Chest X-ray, PA view. Patient: 45 years old, sex M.
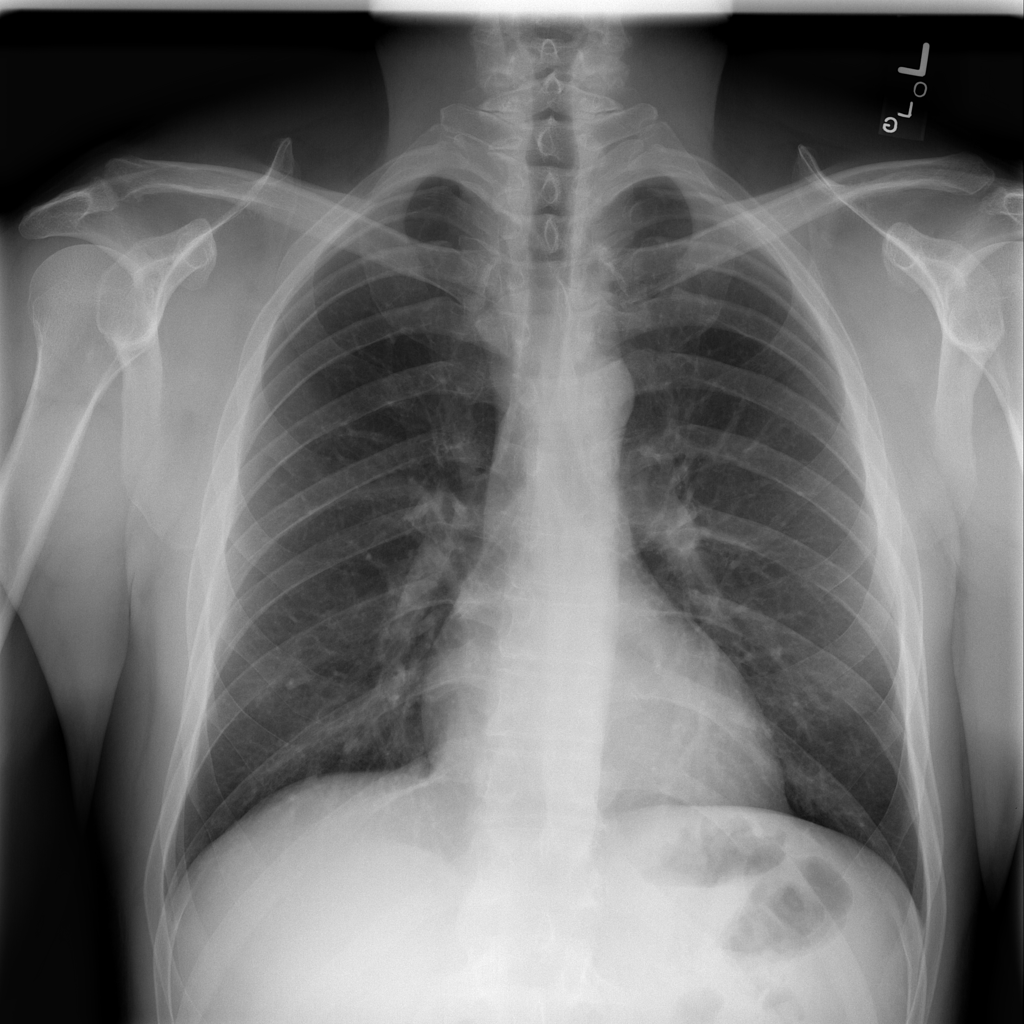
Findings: No Finding